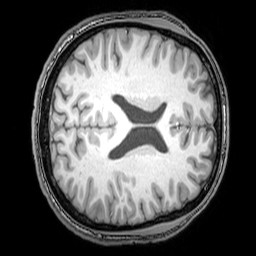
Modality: T1w
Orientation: axial
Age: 23
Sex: male
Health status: healthy
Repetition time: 0.081 s
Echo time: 0.037 s